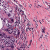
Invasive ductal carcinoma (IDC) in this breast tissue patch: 0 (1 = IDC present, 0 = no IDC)